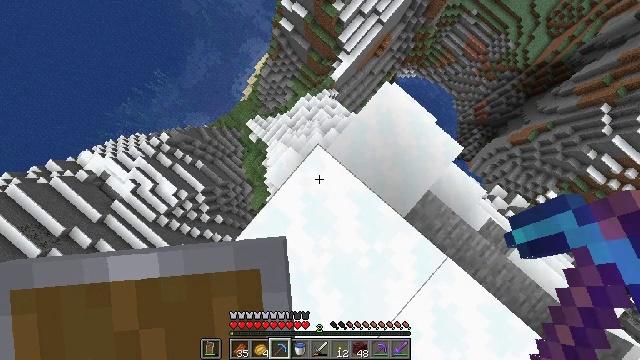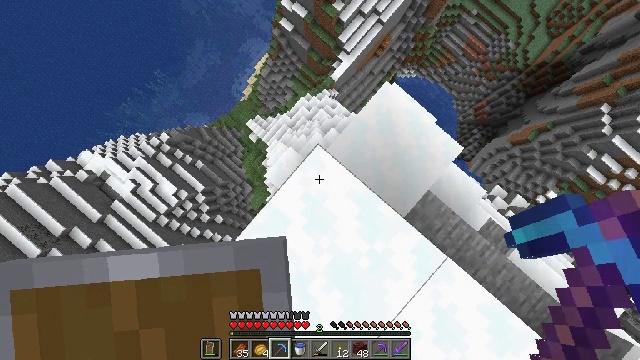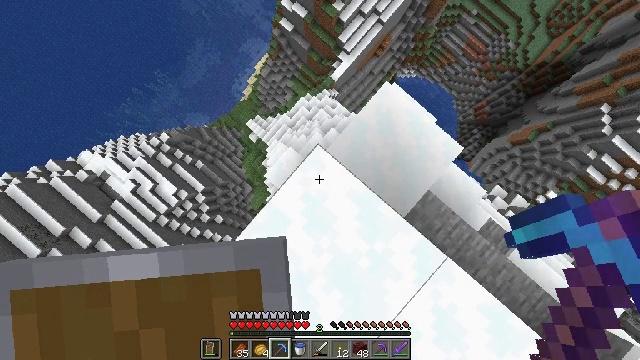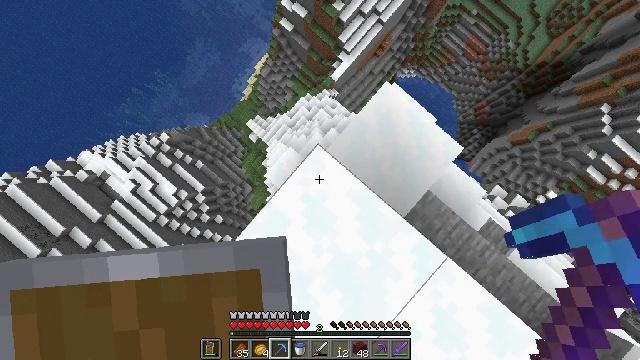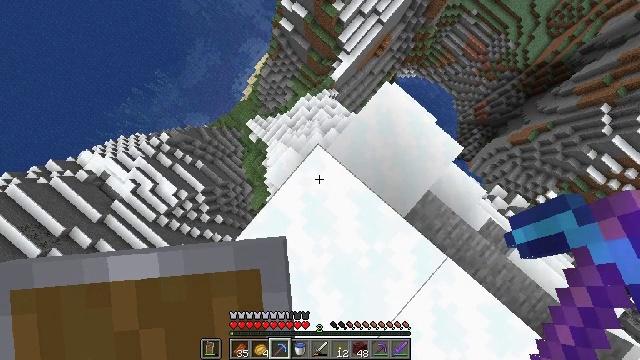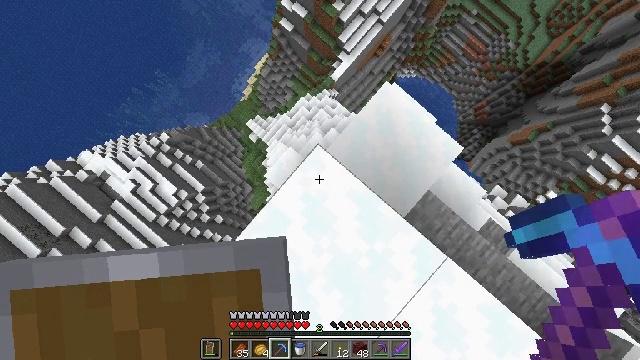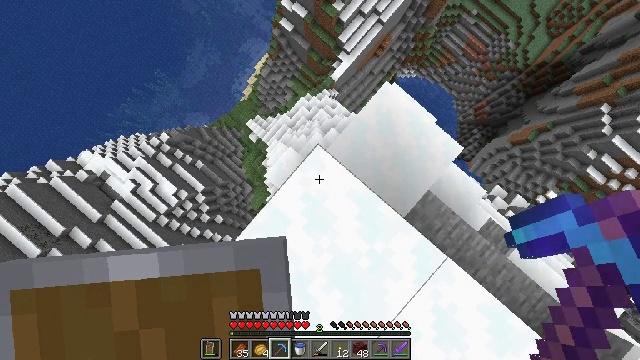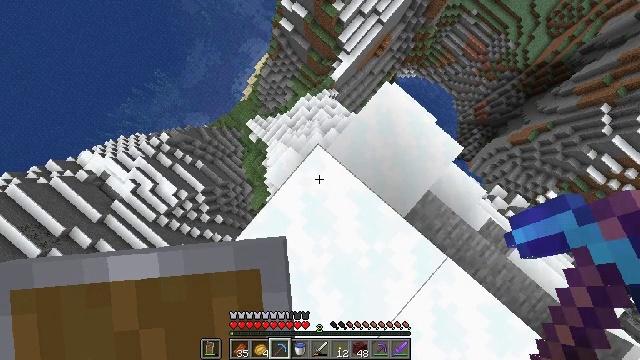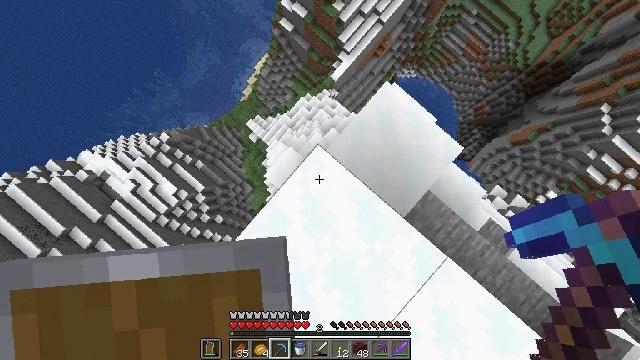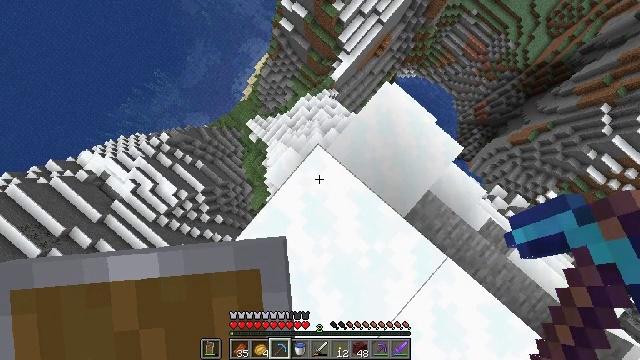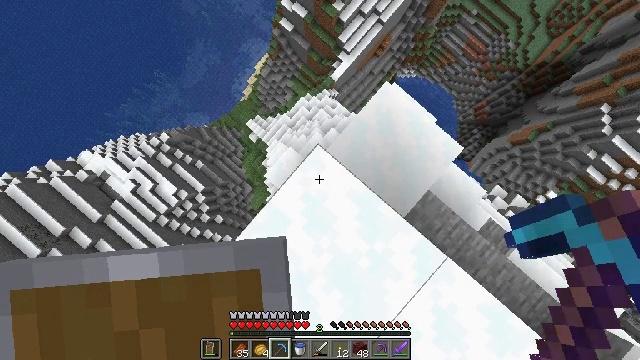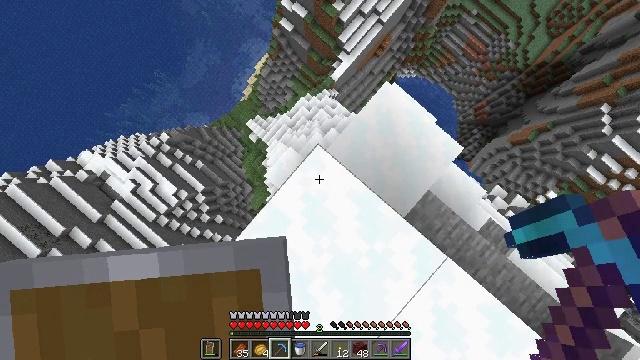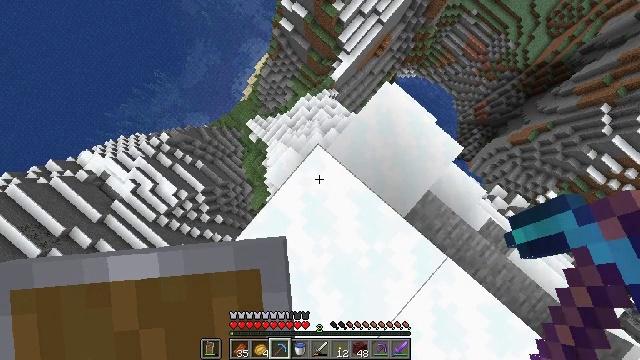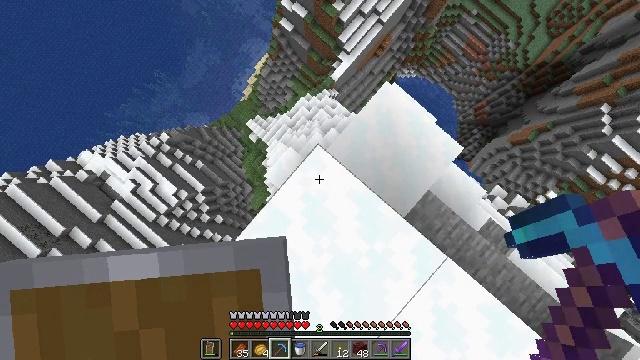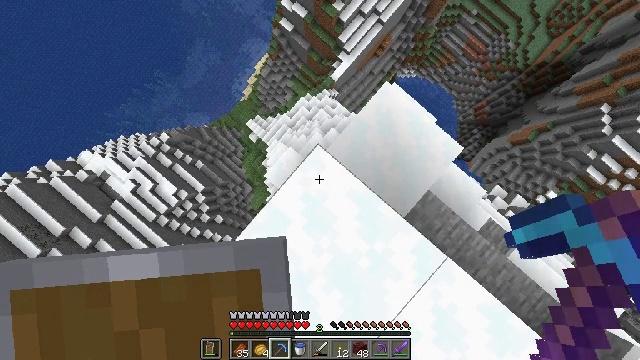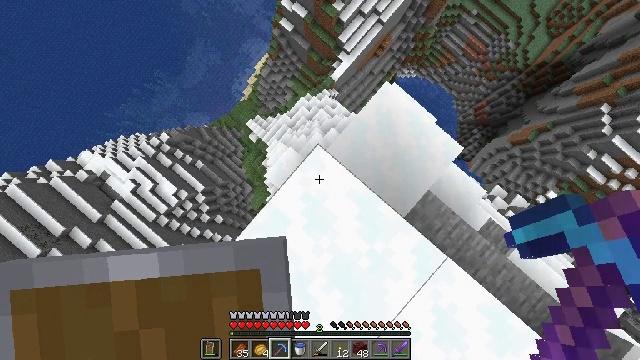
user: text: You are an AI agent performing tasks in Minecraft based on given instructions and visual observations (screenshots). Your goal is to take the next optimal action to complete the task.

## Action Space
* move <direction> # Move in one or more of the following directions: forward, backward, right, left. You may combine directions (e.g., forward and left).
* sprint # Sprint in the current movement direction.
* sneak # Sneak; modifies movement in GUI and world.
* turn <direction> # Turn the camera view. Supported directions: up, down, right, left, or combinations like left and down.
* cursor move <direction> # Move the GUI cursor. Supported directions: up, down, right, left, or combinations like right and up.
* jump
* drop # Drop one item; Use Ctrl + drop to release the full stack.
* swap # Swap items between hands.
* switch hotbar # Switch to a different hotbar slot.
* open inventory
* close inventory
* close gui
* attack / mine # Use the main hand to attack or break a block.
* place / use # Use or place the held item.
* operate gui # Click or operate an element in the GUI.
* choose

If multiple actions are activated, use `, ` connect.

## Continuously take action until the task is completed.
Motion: motion action
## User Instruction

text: Mine the ice block.
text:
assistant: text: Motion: no_op
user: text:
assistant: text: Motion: no_op
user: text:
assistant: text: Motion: no_op
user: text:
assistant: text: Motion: no_op
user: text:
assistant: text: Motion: no_op
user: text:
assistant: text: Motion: no_op
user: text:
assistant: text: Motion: no_op
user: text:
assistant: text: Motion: no_op
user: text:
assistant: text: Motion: no_op
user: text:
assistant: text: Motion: no_op
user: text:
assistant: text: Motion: no_op
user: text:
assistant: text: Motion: no_op
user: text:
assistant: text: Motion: no_op
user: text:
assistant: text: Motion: no_op
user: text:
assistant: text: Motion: no_op
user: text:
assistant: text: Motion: no_op
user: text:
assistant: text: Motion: no_op
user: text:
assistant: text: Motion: no_op
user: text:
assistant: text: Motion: no_op
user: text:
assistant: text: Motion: no_op
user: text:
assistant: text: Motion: no_op
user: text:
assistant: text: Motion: no_op
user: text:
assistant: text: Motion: no_op
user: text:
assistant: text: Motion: no_op
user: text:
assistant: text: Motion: no_op
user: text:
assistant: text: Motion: no_op
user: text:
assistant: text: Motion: no_op
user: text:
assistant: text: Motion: no_op
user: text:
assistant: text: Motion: no_op
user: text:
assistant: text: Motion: no_op